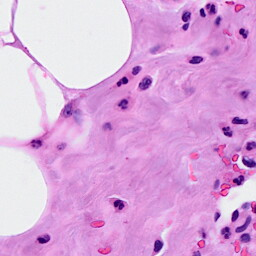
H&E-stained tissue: Breast